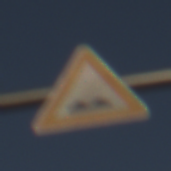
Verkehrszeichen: UnebeneFahrbahn
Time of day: SunriseSunset
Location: Outdoor (Nature)
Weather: Clear
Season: NotSpecified
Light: Natural